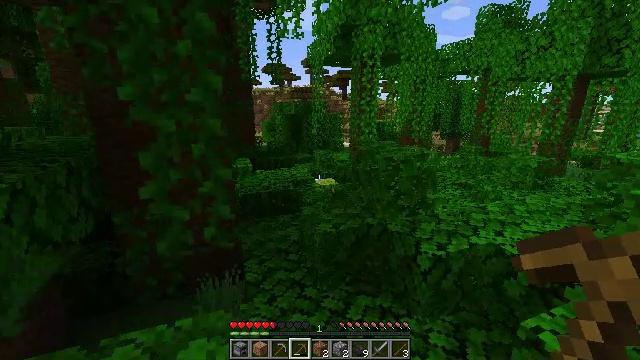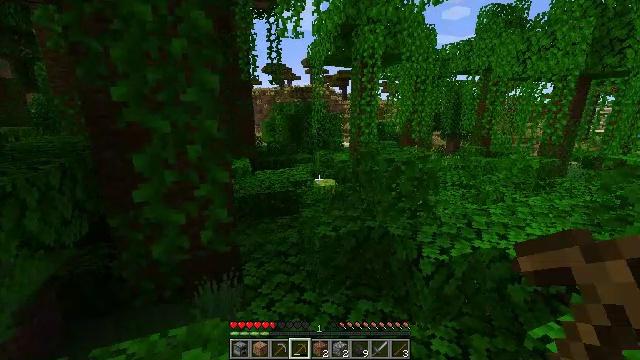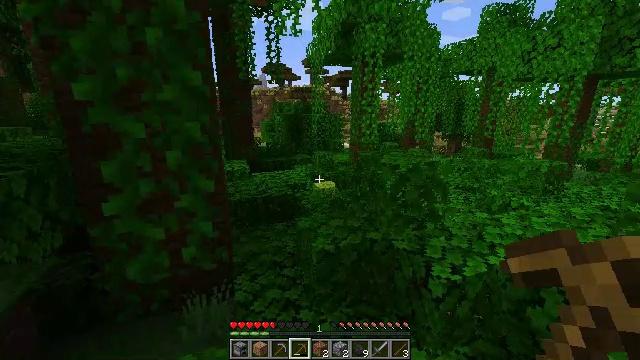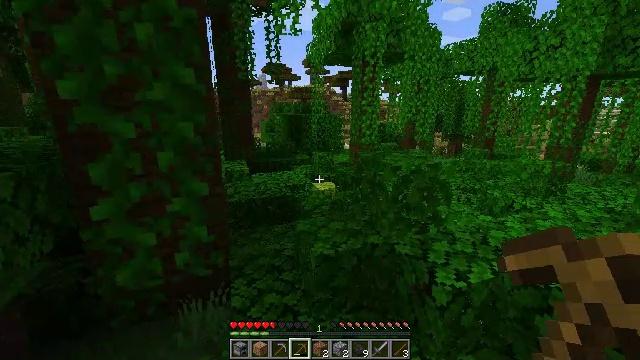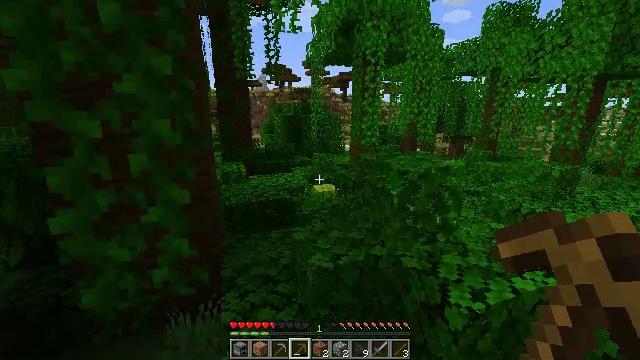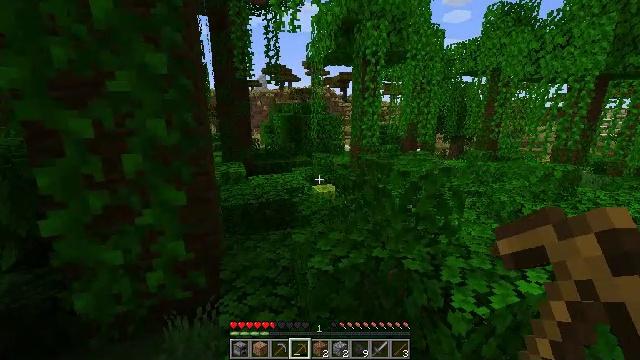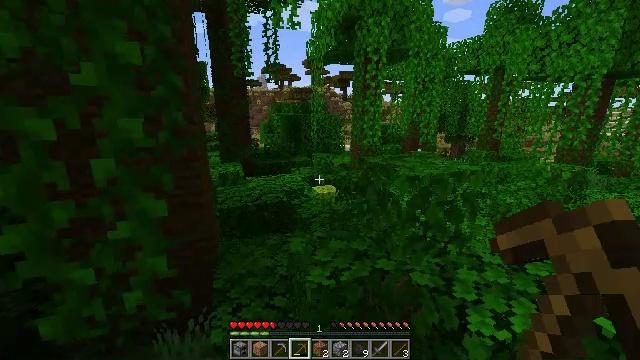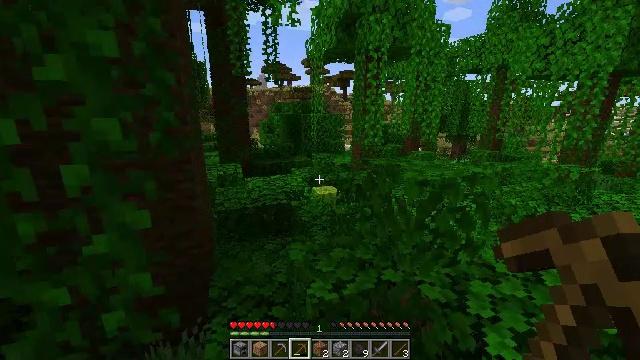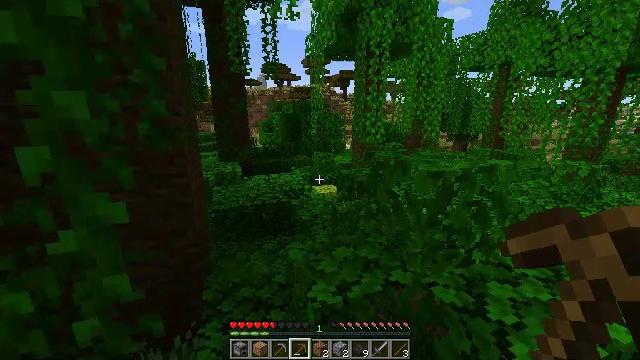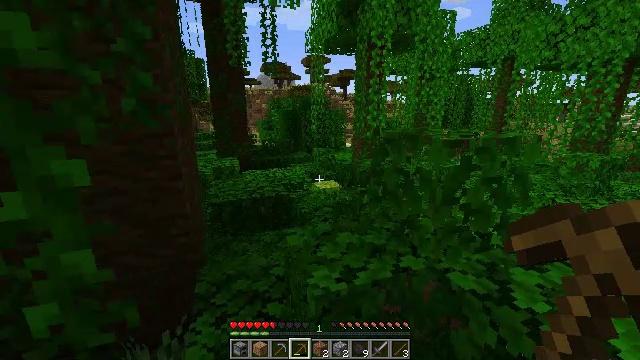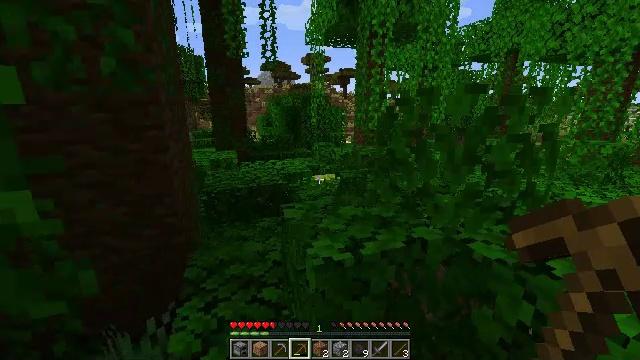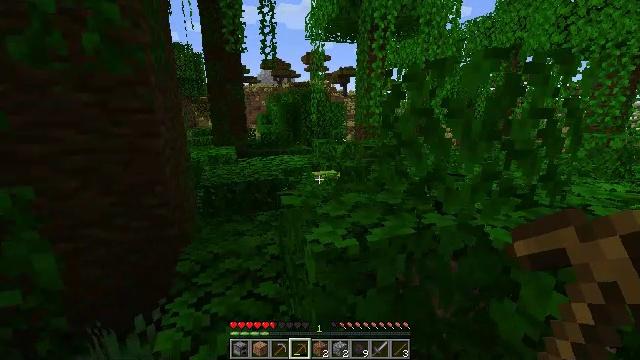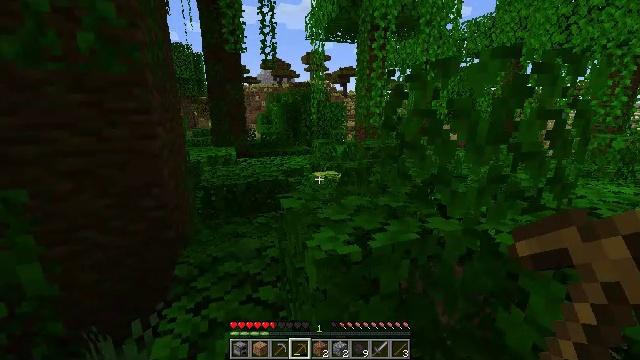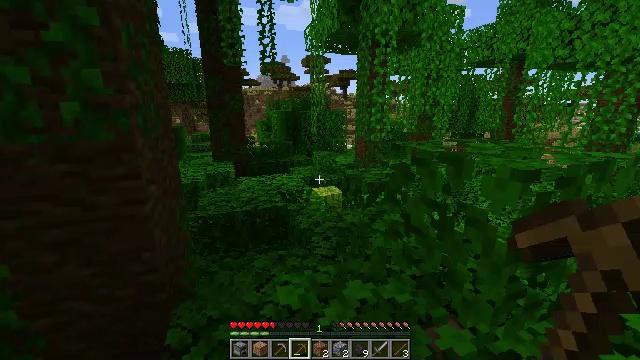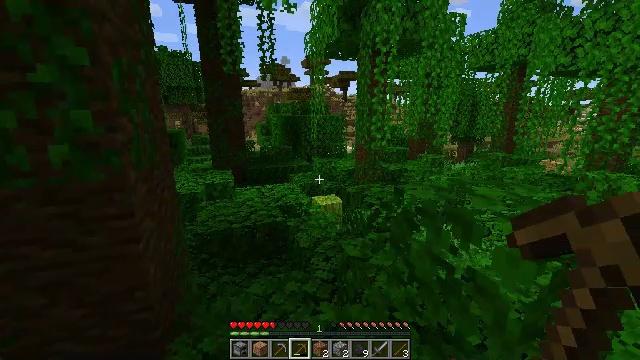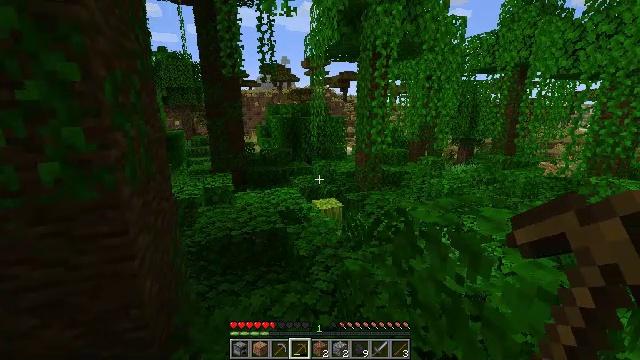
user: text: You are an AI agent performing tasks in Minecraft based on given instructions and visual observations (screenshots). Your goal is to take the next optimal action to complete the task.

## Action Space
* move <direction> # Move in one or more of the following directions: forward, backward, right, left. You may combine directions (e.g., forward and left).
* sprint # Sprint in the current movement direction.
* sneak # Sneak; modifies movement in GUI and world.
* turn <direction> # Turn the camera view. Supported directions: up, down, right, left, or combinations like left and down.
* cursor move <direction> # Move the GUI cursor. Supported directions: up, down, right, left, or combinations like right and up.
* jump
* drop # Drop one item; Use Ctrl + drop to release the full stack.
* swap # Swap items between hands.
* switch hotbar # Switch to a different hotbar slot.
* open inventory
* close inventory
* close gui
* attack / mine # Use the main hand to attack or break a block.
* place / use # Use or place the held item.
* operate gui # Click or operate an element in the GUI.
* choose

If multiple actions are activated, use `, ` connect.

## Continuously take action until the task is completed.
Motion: motion action
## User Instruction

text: Use right equipment to gather melon.
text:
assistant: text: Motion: move forward
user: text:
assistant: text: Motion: move forward
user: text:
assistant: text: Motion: move forward
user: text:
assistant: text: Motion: move forward
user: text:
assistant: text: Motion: move forward
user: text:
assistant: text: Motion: move forward
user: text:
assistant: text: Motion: move forward
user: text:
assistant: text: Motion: move forward
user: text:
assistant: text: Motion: move forward
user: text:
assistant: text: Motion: move forward, jump
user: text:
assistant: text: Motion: move forward, jump
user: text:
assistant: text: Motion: move forward, jump
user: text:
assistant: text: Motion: move forward, jump
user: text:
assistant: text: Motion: move forward, jump
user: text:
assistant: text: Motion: move forward, jump
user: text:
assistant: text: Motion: move forward, jump
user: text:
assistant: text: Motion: move forward, jump
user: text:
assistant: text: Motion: move forward, jump
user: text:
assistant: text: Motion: move forward, jump
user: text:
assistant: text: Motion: move forward, jump
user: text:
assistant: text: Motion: move forward, jump
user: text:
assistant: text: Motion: move forward, jump
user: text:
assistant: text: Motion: move forward, jump
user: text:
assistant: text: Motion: move forward, jump
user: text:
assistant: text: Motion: move forward, jump
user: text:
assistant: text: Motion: move forward, jump
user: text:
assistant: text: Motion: move forward, jump
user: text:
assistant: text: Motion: move forward, jump
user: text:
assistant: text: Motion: move forward, jump
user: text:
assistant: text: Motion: move forward, jump